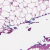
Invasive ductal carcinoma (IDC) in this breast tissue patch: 0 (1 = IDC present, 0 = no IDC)